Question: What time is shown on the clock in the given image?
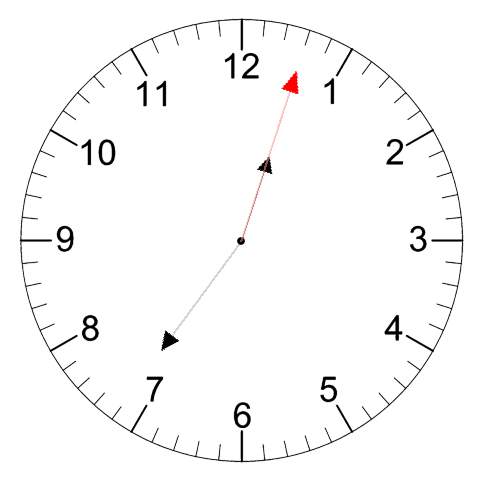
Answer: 12:36:03